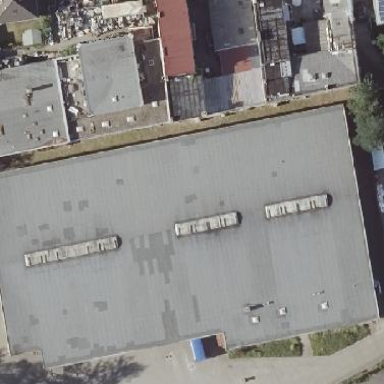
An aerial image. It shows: Building.